Question: Is it possible to create an instance of custom cell renderer and put different values in it, for each column, depending on the arguments given to it ?
For example:

I have this renderer ('MyCustomCellRenderer myRen = new MyCustomCellRenderer'), and for each column I put a different argument to display something difeerent in the 'ComboBox':
'''
MyCustomCellRenderer myRen = new MyCustomCellRenderer
for (int i = 0; i < table.nbColumns; i++) {
myRen.setArg(myArg); //denpending on this argument I fill the combo
myJTable.getColumnModel().getColumn(i).setCellRenderer(myRen);
}
'''
How can I do this?
:
Looks like there is a missunderstanding, I have my list of arguments and I wrote the code above as example.
My question is : What should I write in 'MyCustomCellRenderer' class to make the renderer changes everytime for each column ?
'''
public class MyCustomCellRenderer extends JPanel{
private static final long serialVersionUID = 1L;
private JPanel topPanel;
private JTextField hs = new JTextField();
private Activity aObj = new Activity();
@SuppressWarnings({ "unchecked", "rawtypes" })
private JComboBox<ComboItem> activityCombo = new JComboBox(aObj.getListActivitiesForComboBox());
private JComboBox<ComboItem> chantier = new JComboBox<ComboItem>();
private List<Project> listProjectsForChef;
private List<Date> datePointage = new ArrayList<Date>();
private Date columnDate;
public MyCustomCellRenderer(boolean enabled, int idChef) {
this.setLayout(new BorderLayout());
if (enabled) {
Project p = new Project();
p.setChef(idChef);
listProjectsForChef = p.getListProjectsForSelectedChef();
topPanel = new JPanel();
Color color = new Color(128, 128, 128);
chantier.setBorder(BorderFactory.createLineBorder(Color.WHITE));
chantier.setPreferredSize(new Dimension(this.getWidth(), 30));
Services.setSideBorderColor(chantier, "TOP", color);
this.add(chantier, BorderLayout.SOUTH);
topPanel.setLayout(new GridLayout());
hs.setBorder(BorderFactory.createLineBorder(Color.WHITE));
hs.setHorizontalAlignment(JTextField.CENTER);
Services.setSideBorderColor(hs, "RIGHT", color);
hs.setPreferredSize(new Dimension(topPanel.getWidth(), topPanel.getHeight()));
topPanel.add(hs);
topPanel.add(activityCombo);
this.add(topPanel, BorderLayout.CENTER);
}
}
//The function that will take the argument
public void setDatePointage(Date d){
this.datePointage.add(d);
this.columnDate = d;
fillProjectCombobox();//--fill the combo based on the given argument
}
public void fillProjectCombobox() {
this.chantier.removeAllItems();
int nbIde = listProjectsForChef.size();
for (int i = 0; i < nbIde; i++) {
String key = Integer.toString(listProjectsForChef.get(i).getId());
String value = listProjectsForChef.get(i).getDesignation();
java.sql.Date dateEndMappingChiefProject = listProjectsForChef.get(i).getDateFin();
if(dateEndMappingChiefProject != null){
int compare = dateEndMappingChiefProject.compareTo(this.columnDate);
if(compare == 1){//---dateEndMappingChiefProject > this.columnDate
this.chantier.addItem(new ComboItem(key, value));// ---on ajout les
}
}else{
this.chantier.addItem(new ComboItem(key, value));// ---on ajout les
}
}
}
}
'''
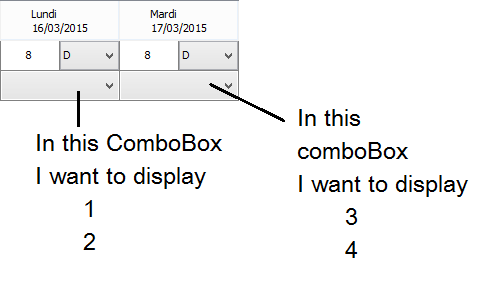
Answer: Your problem is, that you're using the same instance of for all columns. This will result in every column using the same renderer with the last as parameter to render your stuff. What may help is to create a new instance of MyCustomCellRenderer for each column.
E.g:
'''
for (int i = 0; i < table.nbColumns; i++) {
MyCustomCellRenderer myRen = new MyCustomCellRenderer //now each column will use it's own renderer instance
//also: don't forget to set myArg
myRen.setArg(myArg);
myJTable.getColumnModel().getColumn(i).setCellRenderer(myRen);
}
'''